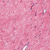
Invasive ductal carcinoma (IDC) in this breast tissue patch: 1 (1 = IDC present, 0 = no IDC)